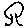
Label: tree